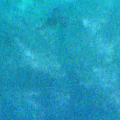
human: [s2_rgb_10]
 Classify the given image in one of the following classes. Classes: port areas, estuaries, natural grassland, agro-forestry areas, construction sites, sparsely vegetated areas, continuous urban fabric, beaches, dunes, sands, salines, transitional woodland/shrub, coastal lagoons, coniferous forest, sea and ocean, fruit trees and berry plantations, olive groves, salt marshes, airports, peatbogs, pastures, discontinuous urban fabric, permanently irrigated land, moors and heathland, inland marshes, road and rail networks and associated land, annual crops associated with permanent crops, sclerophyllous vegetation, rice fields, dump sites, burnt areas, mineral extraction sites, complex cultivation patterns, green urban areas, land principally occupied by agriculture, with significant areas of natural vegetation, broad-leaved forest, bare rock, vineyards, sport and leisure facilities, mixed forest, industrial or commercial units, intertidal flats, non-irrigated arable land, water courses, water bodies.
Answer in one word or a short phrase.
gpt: sea and ocean